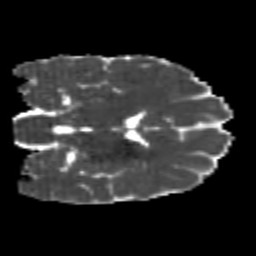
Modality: MD
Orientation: coronal
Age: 24
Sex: male
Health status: healthy
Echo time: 0.074 s